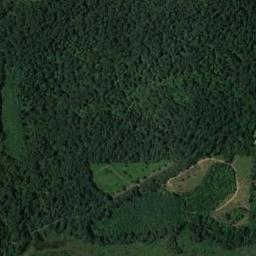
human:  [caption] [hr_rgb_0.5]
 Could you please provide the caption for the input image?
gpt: A large dense mixed dark green and light green forest and there are several curved road in the forest .

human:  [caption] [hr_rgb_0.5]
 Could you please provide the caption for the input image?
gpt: The forest is next to the grass .

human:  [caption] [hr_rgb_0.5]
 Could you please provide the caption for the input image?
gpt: There is a dense forest on the seashore .

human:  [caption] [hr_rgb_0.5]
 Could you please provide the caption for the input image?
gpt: The forest has a lot of dense dark green trees and some lawns .

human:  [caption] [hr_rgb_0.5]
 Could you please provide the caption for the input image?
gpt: A dense forest with many green trees .